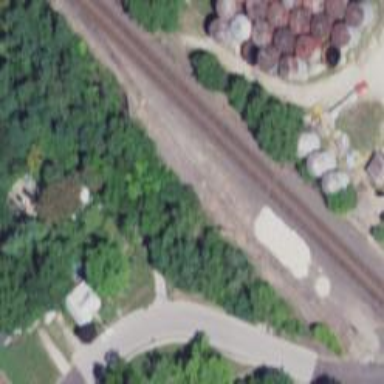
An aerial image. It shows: Abandoned railway.